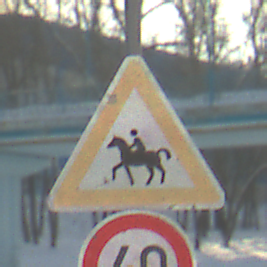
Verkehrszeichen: ReiterRechts
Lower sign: Geschwindigkeit40
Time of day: MorningAfternoon
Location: Outdoor (Suburban)
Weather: PartlyCloudy
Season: NotSpecified
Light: Natural